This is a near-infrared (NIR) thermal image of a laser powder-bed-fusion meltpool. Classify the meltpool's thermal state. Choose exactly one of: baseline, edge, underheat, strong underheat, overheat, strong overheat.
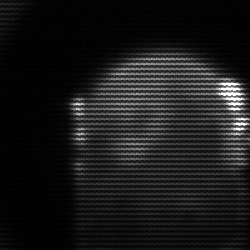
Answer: edge